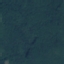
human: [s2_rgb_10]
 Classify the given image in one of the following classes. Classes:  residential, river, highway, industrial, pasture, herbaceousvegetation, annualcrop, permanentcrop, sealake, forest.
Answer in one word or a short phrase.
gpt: Forest